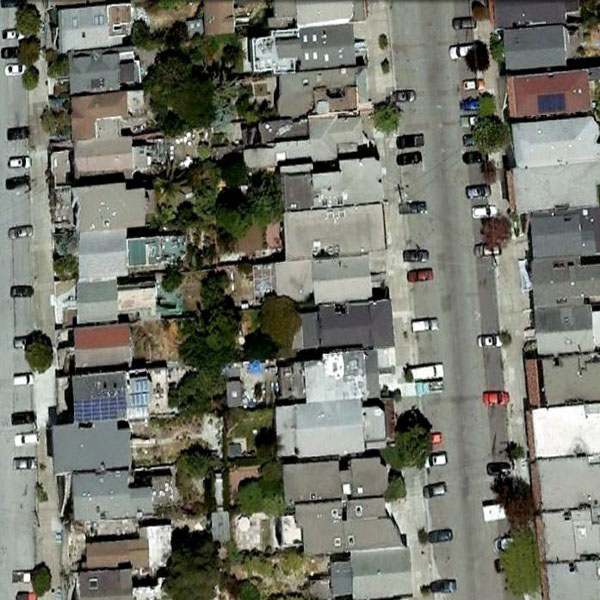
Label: Residential